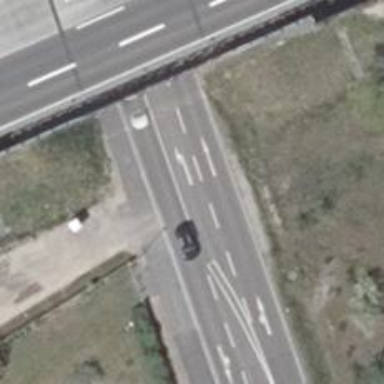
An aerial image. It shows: Asphalt secondary road with opposite-track cycleway.